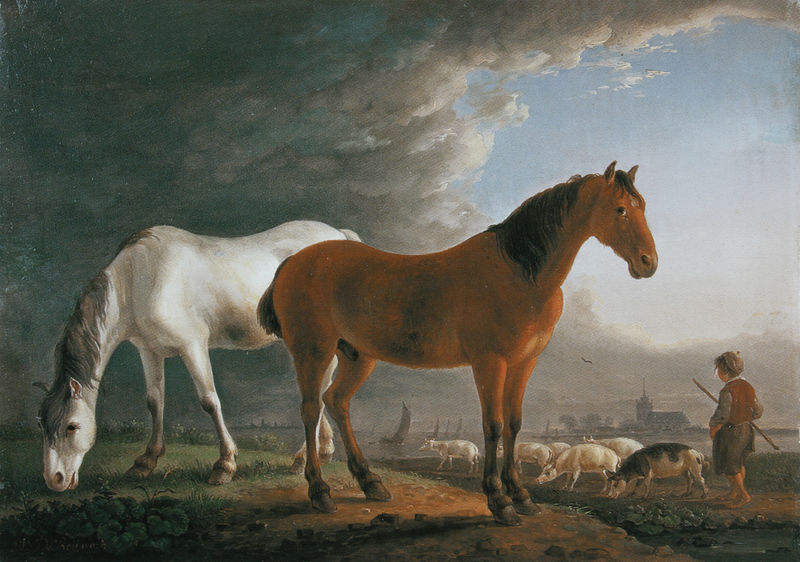
Titel: Pferde und Schweinehirt
Künstler: Jean-Baptiste de Roy
Standort: Mainz
Institution: Landesmuseum
Schlagwörter: blau, dunkel, gemälde, gewitter, himmel, mann, meer, nackt, schatten, wasser, weiß, wolken, baden, bäume, fluss, grün, kirchturm, landschaft, ocker, stadt, blumen, braun, frau, grau, hell, hintergrund, licht, schwarz, dach, gras, haus, hund, hunde, rasen, rot, wiese, wolke, beige, malerei, bart, augen, mensch, erde, feld, ferne, horizont, häuser, kühe, nass, natur, vieh, weide, kirche, boden, auge, figur, haare, kind, pflanze, pflanzen, england, boot, boote, pferd, pferde, stock, turm, beine, huf, hufe, mähne, rappe, schwanz, schweif, bein, gischt, schiff, schiffe, segel, segelboot, wellen, stab, mast, segelschiff, bäuerin, dorf, dächer, grasen, herde, kuh, schweine, silhouette, masten, untergang, unwetter, finster, junge, waden, weste, bauer, bucht, segelboote, regen, rinder, schwein, knabe, weiden, schwimmen, barfuß, schimmel, weß, fuchs, tierdarstellung, regenwolken, fressen, nüstern, rotbraun, böcklin, dreck, brauner, hirtenstab, gescheckt, schafe, hirte, schäfer, äsen, zwitter, hirtenjunge, hengst, fessel, mähnen, kniehosen, hirt, scheine, flanke, regenwolke, kuhhirt, segeö, wallach, hirtenknabe, herdenschweine, mähner, schimel, schweineherde, schweinehirt, schweinehirte, statdt, wallch, i, conny, flaemisch, niederlaendisch, stab4